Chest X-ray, AP view. Patient: 76 years old, sex M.
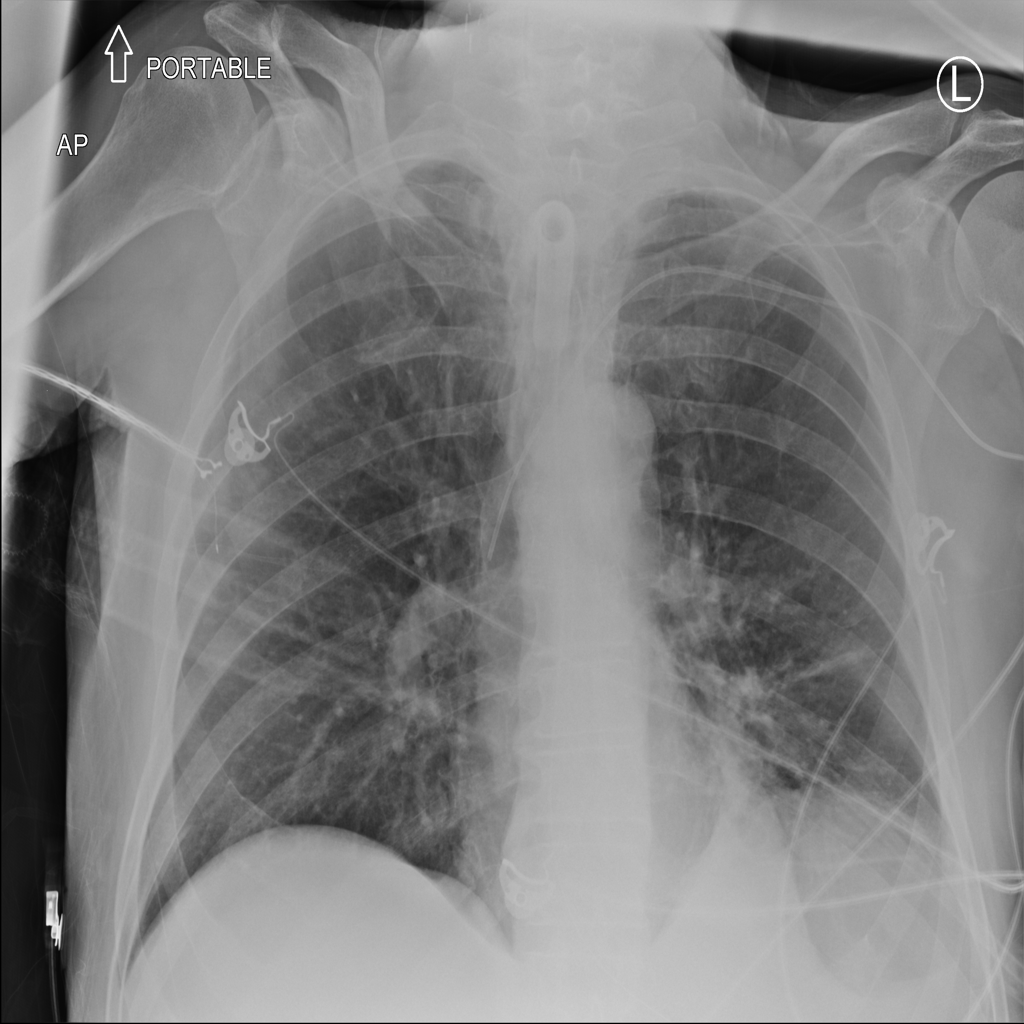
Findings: Atelectasis, Consolidation